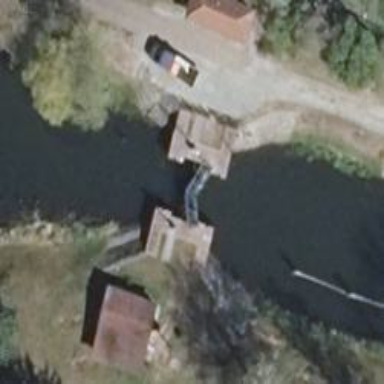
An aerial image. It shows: Lock gate on waterway.